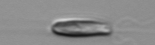
Label: Chrysochromulina